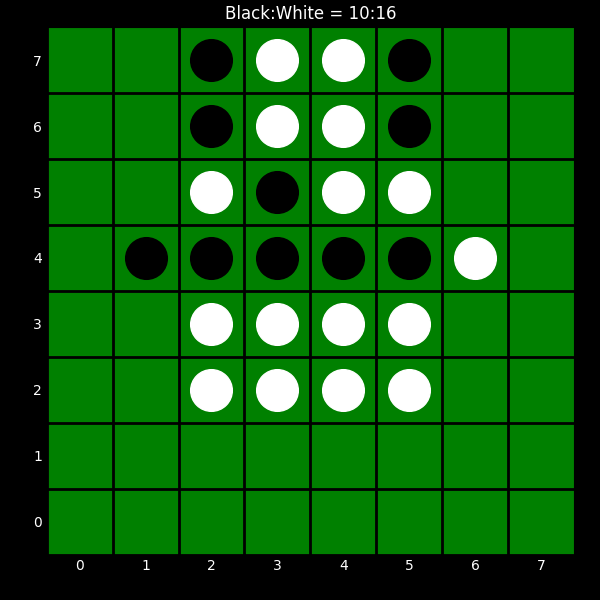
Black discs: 10
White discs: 16